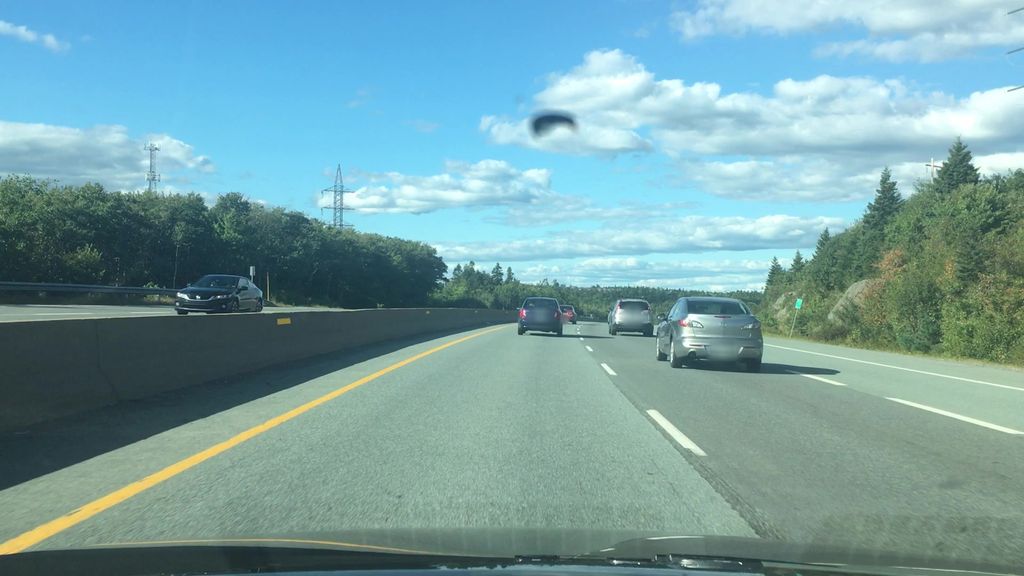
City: halifax